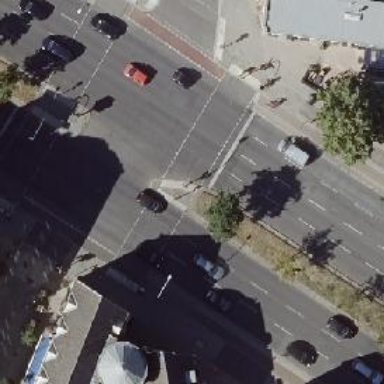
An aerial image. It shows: Road crossing with traffic signals.